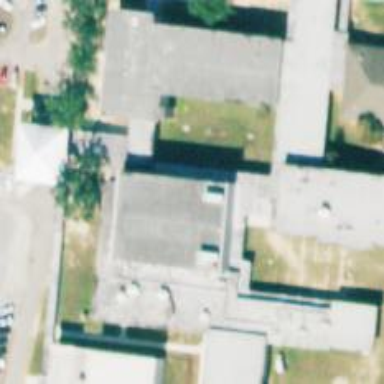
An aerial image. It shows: School.